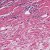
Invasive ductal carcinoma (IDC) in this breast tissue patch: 1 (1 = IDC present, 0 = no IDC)